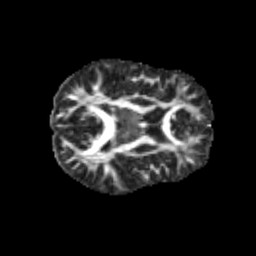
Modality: FA
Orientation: axial
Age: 12
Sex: female
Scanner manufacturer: siemens
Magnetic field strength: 3 T
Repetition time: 3.8 s
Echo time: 0.07 s